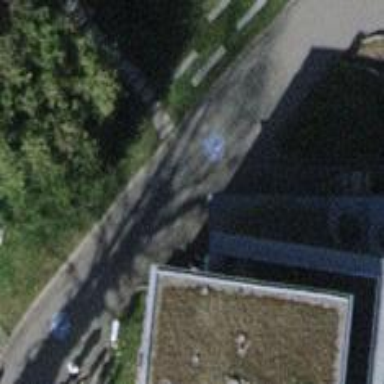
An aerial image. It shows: Concrete steps with ramp.